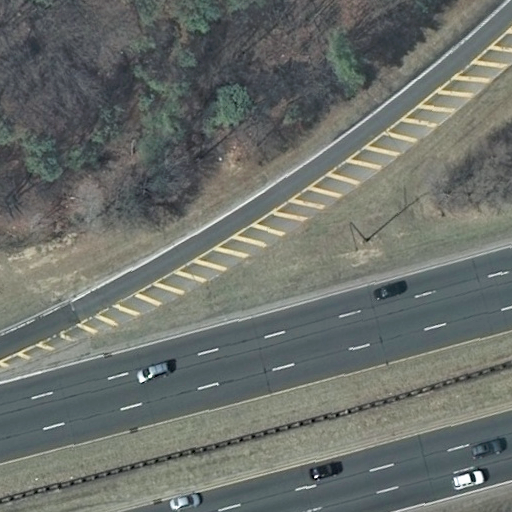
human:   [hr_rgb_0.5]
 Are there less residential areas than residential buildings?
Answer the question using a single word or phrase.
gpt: no

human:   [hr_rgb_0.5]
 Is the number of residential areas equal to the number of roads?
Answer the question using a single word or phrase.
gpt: no

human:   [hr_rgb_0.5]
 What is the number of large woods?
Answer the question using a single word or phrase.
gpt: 1

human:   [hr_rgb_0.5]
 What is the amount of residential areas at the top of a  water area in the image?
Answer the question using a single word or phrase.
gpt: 0

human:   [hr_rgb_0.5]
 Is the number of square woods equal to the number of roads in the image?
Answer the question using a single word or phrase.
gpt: no

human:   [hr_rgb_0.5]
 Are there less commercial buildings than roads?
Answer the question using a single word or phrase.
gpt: yes

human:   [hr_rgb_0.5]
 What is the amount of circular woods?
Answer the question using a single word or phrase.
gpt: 0

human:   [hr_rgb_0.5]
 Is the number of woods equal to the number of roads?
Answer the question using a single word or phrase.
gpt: no

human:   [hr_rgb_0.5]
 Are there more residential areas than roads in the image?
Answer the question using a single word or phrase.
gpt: no

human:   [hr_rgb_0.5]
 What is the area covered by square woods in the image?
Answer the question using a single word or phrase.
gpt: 0m2

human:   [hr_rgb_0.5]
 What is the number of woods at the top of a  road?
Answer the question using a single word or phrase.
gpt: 1

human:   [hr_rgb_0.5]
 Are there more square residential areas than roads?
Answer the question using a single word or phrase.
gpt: no

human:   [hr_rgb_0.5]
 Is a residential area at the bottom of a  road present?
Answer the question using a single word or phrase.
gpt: no

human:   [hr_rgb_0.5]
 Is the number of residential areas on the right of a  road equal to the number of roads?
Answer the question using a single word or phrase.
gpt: no

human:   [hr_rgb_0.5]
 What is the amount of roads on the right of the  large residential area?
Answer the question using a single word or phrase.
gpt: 5

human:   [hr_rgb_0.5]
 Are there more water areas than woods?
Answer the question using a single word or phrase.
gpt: no

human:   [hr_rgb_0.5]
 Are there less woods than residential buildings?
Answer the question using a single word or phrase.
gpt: no

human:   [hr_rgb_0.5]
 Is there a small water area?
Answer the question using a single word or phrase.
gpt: no

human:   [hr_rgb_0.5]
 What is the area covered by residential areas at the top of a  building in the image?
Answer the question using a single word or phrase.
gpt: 0m2

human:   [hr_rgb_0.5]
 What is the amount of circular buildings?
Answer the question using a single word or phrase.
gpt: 0

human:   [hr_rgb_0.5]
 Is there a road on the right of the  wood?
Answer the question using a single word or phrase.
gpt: no

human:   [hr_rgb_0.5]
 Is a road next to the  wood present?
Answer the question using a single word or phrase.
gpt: yes

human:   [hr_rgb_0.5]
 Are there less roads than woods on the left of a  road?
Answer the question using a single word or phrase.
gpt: no

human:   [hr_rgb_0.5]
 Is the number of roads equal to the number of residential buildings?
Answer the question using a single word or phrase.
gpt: no

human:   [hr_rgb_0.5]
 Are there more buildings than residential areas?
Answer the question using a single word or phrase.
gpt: no

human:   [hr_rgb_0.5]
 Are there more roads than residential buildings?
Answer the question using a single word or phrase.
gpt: yes

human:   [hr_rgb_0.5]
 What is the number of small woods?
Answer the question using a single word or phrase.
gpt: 0

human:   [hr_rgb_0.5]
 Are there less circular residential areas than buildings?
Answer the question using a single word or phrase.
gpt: no

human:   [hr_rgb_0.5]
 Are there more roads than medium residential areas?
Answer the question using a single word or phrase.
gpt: yes

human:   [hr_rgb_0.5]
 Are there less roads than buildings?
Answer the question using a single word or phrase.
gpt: no

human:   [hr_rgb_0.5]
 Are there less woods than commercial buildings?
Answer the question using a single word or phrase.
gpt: no

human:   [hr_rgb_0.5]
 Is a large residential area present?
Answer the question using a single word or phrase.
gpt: yes

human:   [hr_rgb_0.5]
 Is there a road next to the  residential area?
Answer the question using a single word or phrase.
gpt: yes

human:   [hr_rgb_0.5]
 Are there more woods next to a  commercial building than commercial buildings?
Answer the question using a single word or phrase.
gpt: no

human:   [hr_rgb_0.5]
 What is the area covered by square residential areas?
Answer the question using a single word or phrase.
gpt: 0m2

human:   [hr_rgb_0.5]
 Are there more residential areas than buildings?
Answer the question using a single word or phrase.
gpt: yes